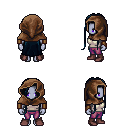
a pixel art fantasy rpg character, female body template, dark elf, purple skin, white sleeveless shirt, magenta pants, raven extra-long hairstyle, cloth hood, leather bracers, maroon shoes, four views (front, back, left, right), 2x2 character sprite sheet, small pixel art, hard edges, no anti-aliasing